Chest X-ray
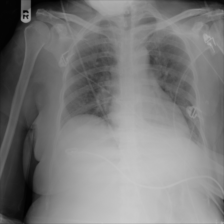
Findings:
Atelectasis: negative
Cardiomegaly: negative
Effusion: negative
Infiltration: negative
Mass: negative
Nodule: negative
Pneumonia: negative
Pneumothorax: negative
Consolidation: negative
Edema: negative
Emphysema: negative
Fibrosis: negative
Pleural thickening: negative
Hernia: negative